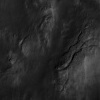
Atmospheric dust classification: not_dusty